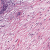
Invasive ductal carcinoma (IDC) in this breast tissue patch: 1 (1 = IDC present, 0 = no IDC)